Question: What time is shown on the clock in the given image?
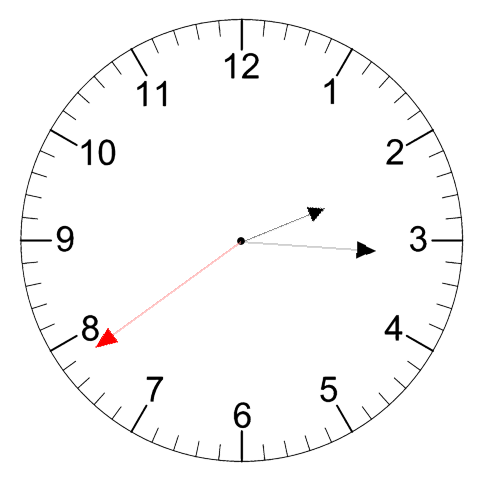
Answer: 02:15:39